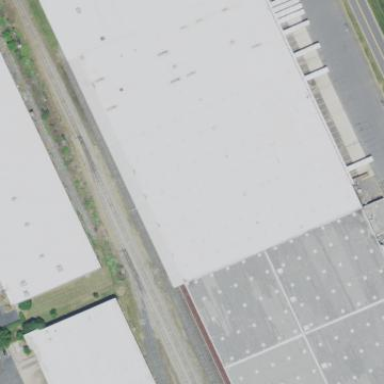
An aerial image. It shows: Warehouse.